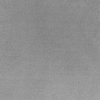
Atmospheric dust classification: dusty